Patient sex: M
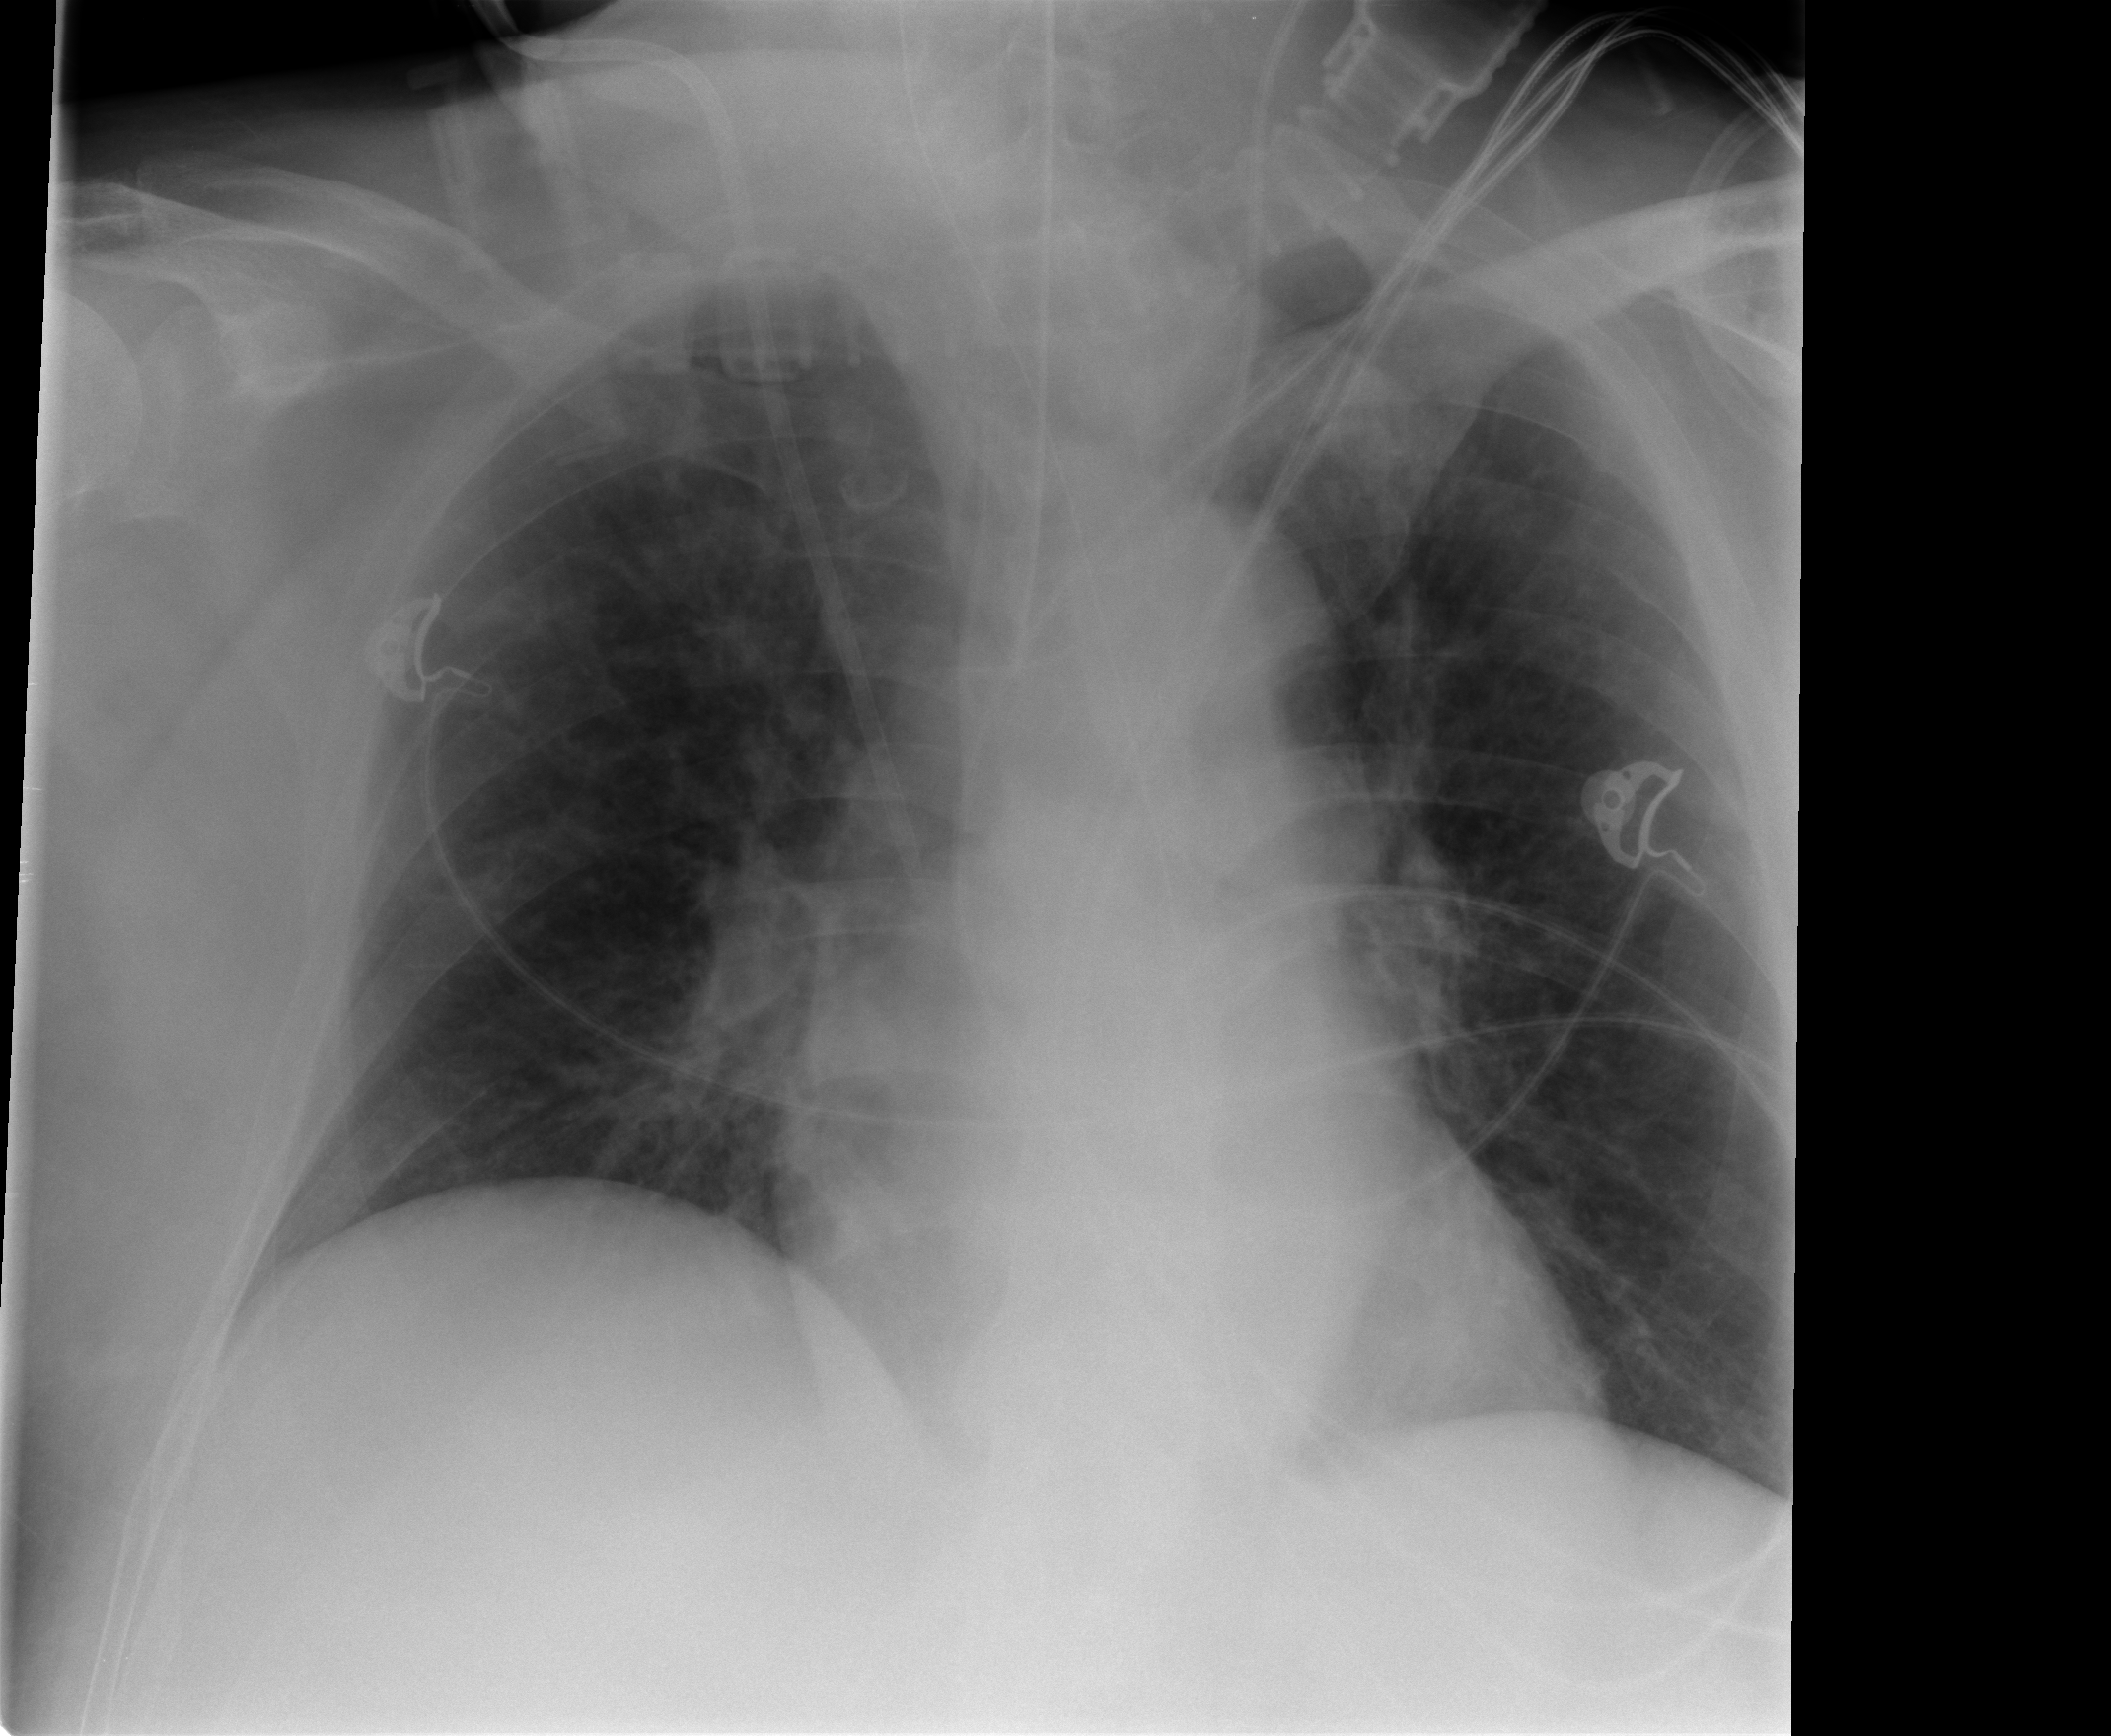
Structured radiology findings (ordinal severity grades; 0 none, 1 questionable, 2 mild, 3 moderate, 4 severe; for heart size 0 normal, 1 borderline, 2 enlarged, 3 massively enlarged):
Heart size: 2
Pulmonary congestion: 0
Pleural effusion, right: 0
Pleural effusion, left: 0
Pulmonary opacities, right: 1
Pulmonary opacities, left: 0
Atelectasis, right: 2
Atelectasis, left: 0